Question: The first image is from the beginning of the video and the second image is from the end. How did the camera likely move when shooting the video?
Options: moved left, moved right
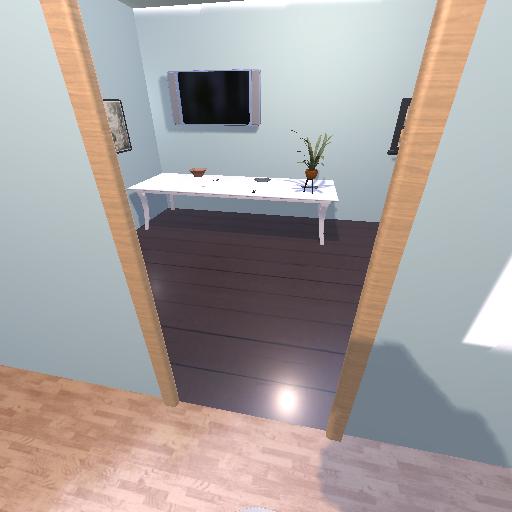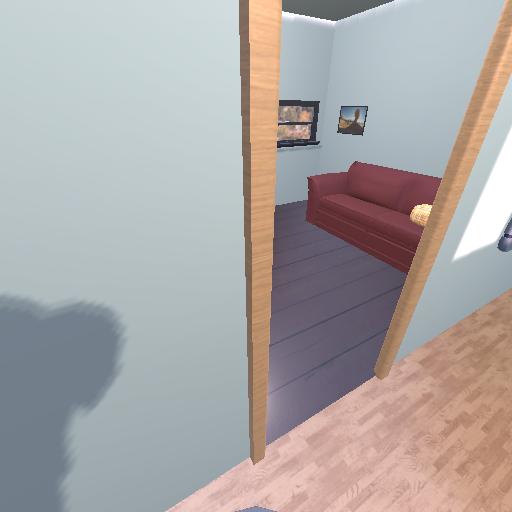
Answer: moved left